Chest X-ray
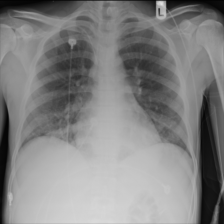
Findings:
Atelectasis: negative
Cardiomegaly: negative
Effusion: negative
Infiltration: positive
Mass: negative
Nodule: negative
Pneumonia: negative
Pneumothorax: negative
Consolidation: negative
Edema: negative
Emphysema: negative
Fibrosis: negative
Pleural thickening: negative
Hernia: negative